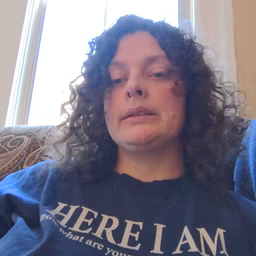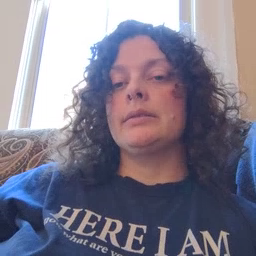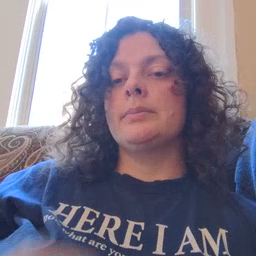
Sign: pencil